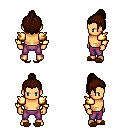
a pixel art fantasy rpg character, male body template, human, tanned skin, gold arm armor, magenta pants, brown short topknot hairstyle, brown slippers, four views (front, back, left, right), 2x2 character sprite sheet, small pixel art, hard edges, no anti-aliasing